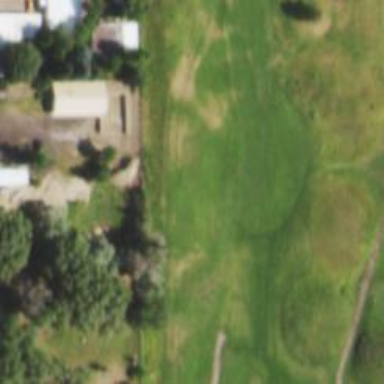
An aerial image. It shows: Service road designated as golf cart path.